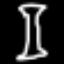
Label: hourglass